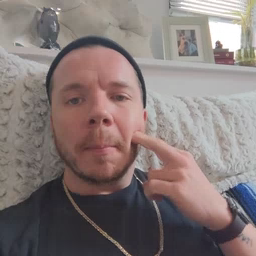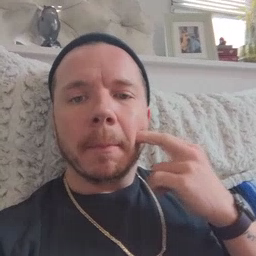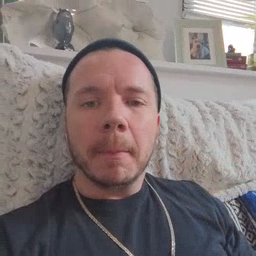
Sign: gum